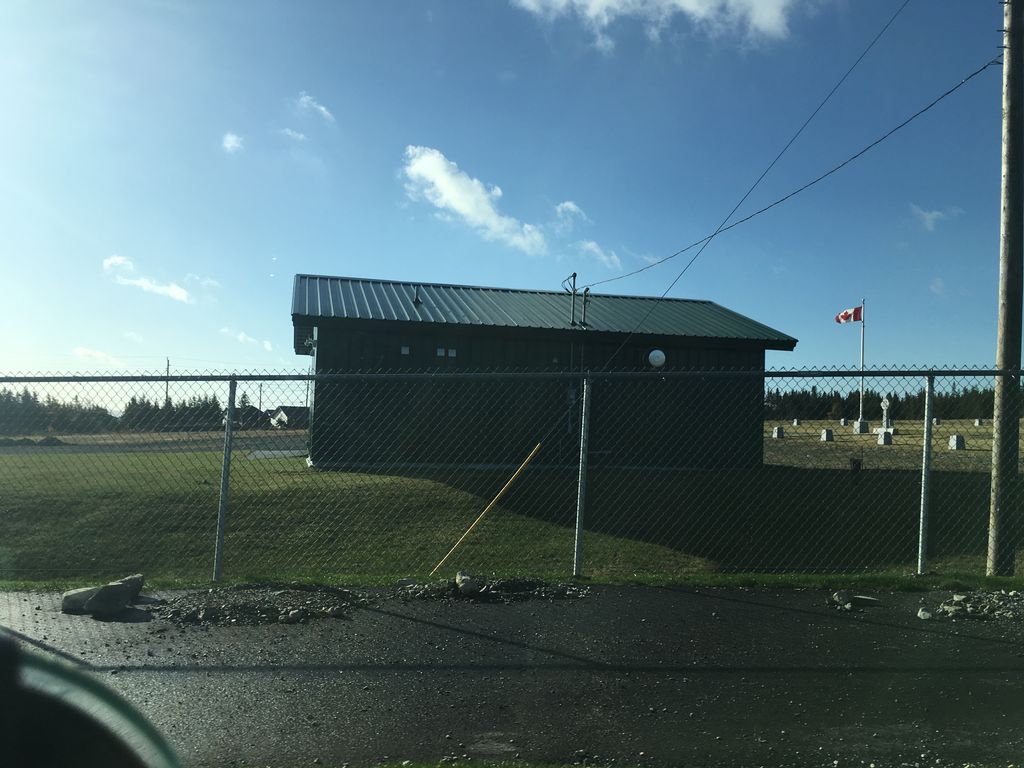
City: st_johns